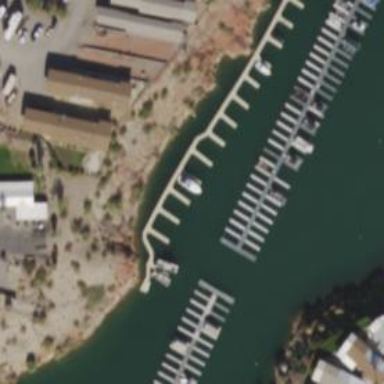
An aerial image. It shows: Marina on leisure land.